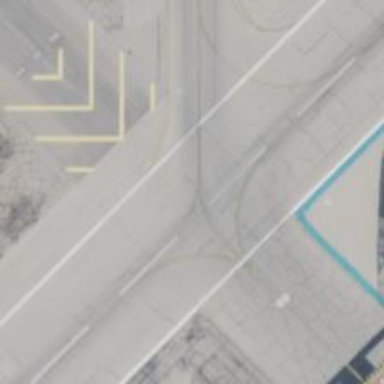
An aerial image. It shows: View of taxiway at the airport.